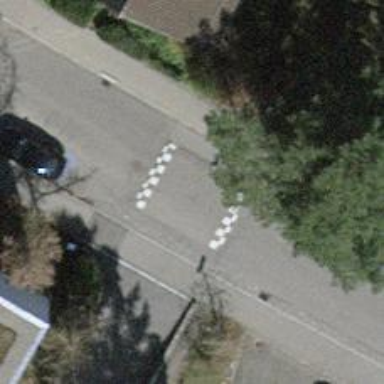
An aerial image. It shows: Traffic calming cushion.